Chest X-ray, AP view. Patient: 55 years old, sex M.
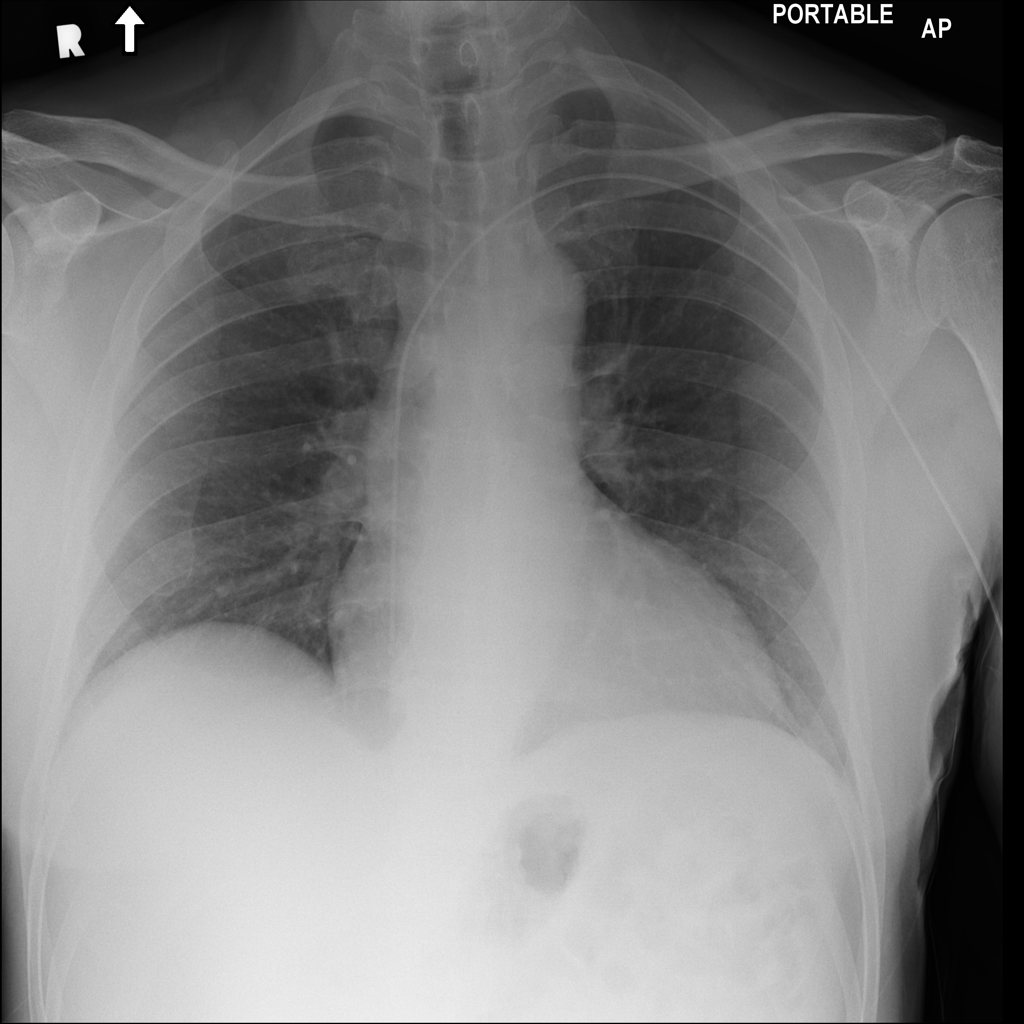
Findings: No Finding